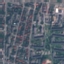
Land use / land cover class: Residential